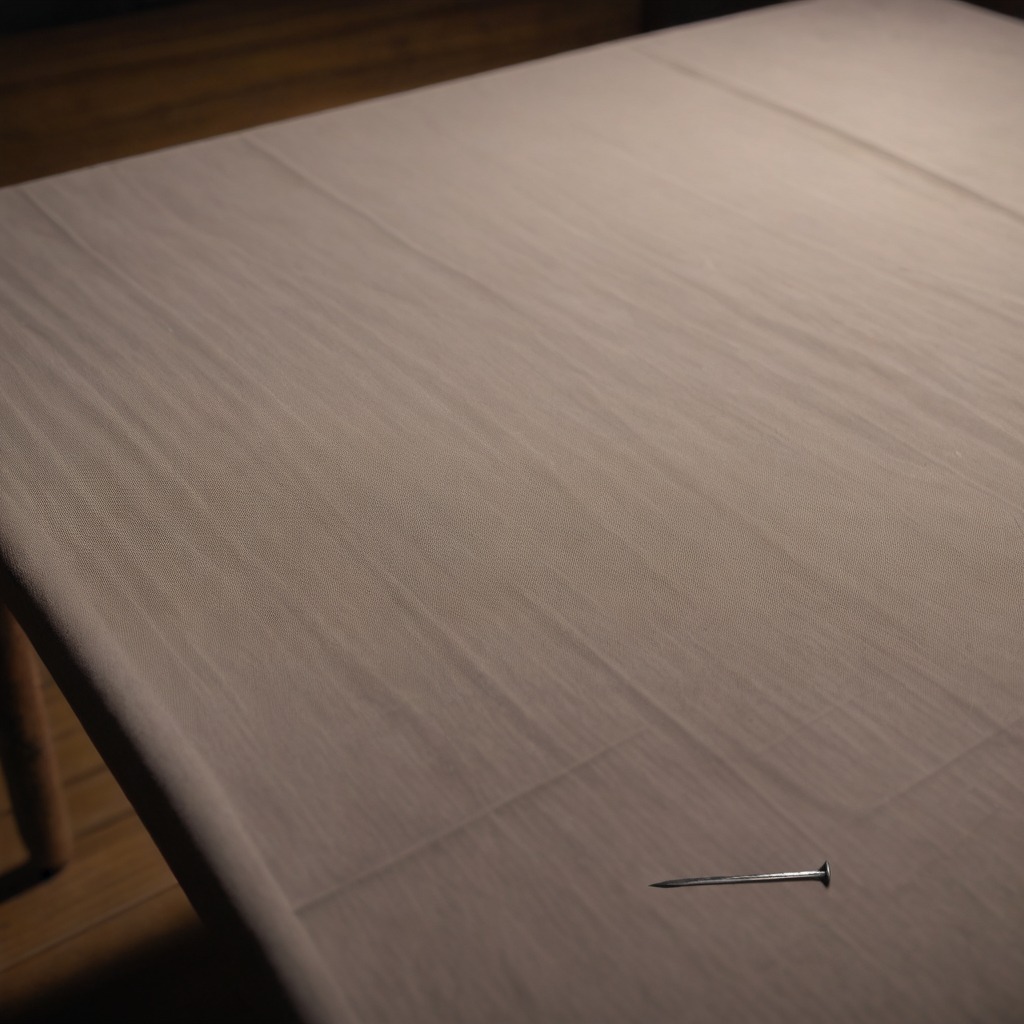
An iron nail is lying on the wooden table.